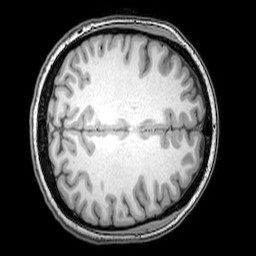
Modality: T1w
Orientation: axial
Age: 25
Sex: female
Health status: healthy
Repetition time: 0.081 s
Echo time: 0.037 s